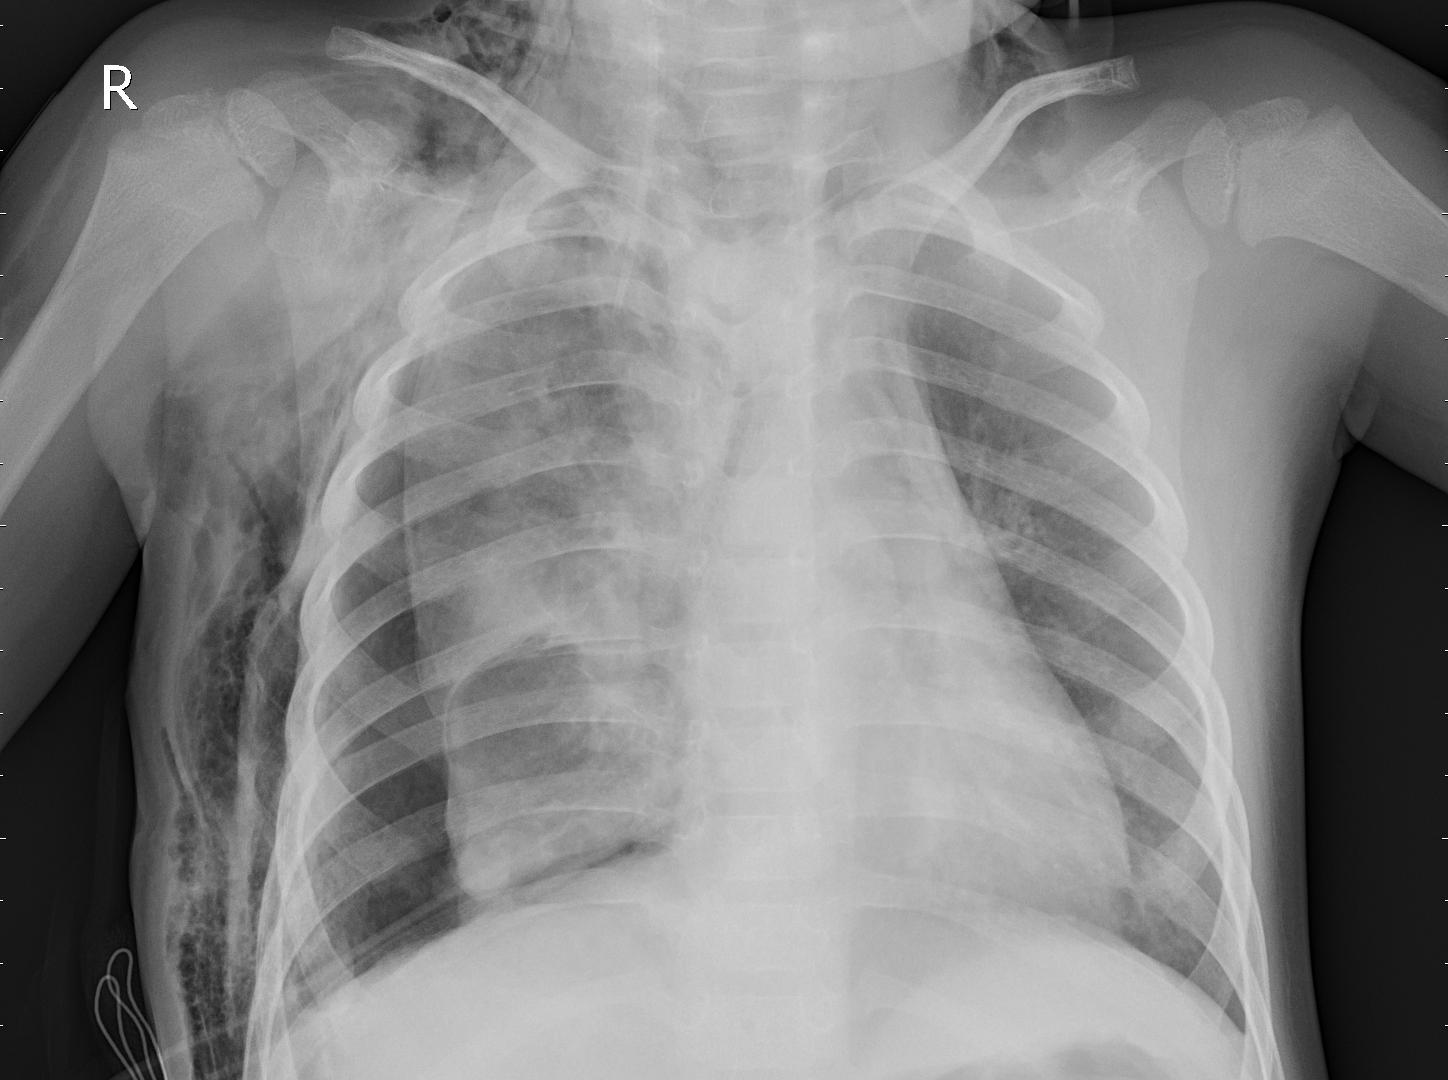
Diagnosis: PNEUMONIA